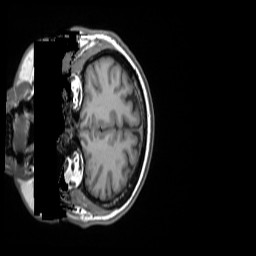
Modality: T1w
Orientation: coronal
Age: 61
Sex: male
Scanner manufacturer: siemens
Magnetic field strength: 3 T
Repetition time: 1.55 s
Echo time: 0.00234 s